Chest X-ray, AP view. Patient: 40 years old, sex M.
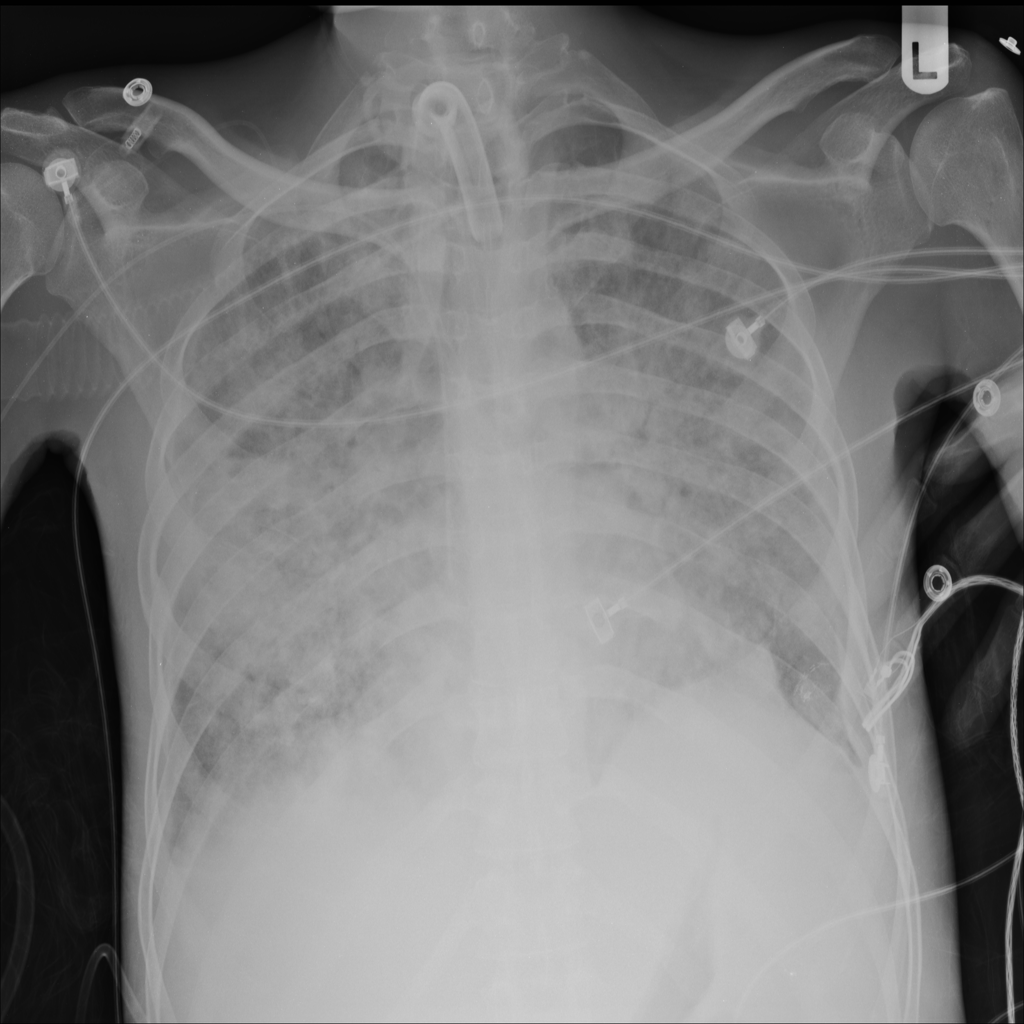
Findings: Consolidation